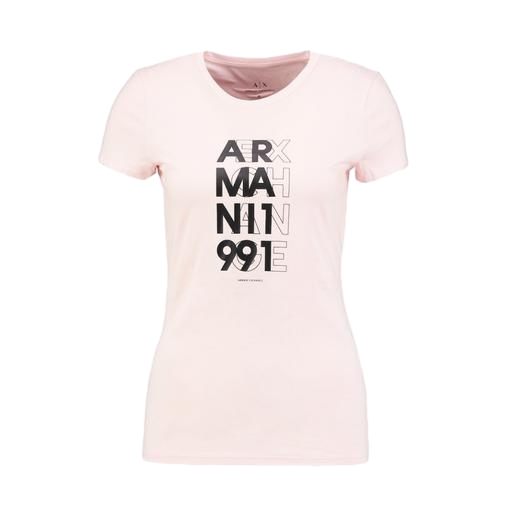
pink woman's tee, pink graphic t-shirt, women's tee, white background